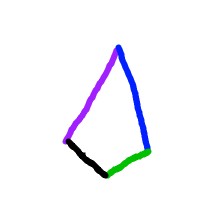
Shape: kite